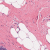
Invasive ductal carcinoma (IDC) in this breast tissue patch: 0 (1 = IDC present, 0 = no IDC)